Question:
Using javascript and AngularJS how would I go about adding the Hours values into a variable. I've tried simple JS that I do know (limited knowledge, still beginner) and no luck.
'''
<table class="table table-condensed table-striped table-hover">
<thead>
<tr>
<!--<td></td>-->
<td><a href="" ng-click="predicate= 'UserName'; reverse=!reverse">Employee <i class="fa fa-sort"></i></a></td>
<td><a href="" ng-click="predicate= 'TotalHours'; reverse=!reverse">Hours <i class="fa fa-sort"></i></a></td>
<td><a href="" ng-click="predicate= 'Date'; reverse=!reverse">Date <i class="fa fa-sort"></i></a></td>
</tr>
</thead>
<tbody>
<tr ng-repeat="jobhour in jobHours | orderBy:predicate:reverse">
<!--<td>{{$index + 1}}</td>-->
<td>{{jobhour.UserName}}</td>
<td>{{jobhour.AdminHours*1 + jobhour.FieldHours*1 + jobhour.OtherHours*1 + jobhour.TravelHours*1 | number:2}}</td>
<td>{{jobhour.Date | date:medium}}</td>
</tr>
</tbody>
</table>
'''
Above is the code for the ng-repeat on the table and you see I'm adding several values into that column already (this may be why I'm not sure on a simple way to approach this). The TOTAL value I'm trying to get is nothing more than a simple UI notification. I want to place this 'TOTAL SUM' into the label above next to Total Hours:
ANSWER FOR THIS SPECIFIC CODE:
Here's what I ended up doing and worked perfectly. Thanks for the help.
'''
function addArr(arr){
var val = 0;
for (var i = 0; i < arr.length; i++) {
val += parseFloat(arr[i].AdminHours || 0) + parseFloat(arr[i].FieldHours || 0) + parseFloat(arr[i].TravelHours || 0) + parseFloat(arr[i].OtherHours || 0);
//val += arr[i].AdminHours + arr[i].FieldHours + arr[i].TravelHours + arr[i].OtherHours;
}
$scope.totalHours = val;
}
'''
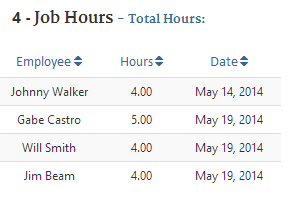
Answer: Have a function on your controller that loops through the array and adds the values together, then return and value. Something like this
'''
var addArr = function(arr){
var val = 0;
for(var i = 0; i < arr.length; i++){
val += arr[i];
}
return val;
}
$scope.val = addArr(theArray);
'''
Here's what I ended up doing and worked perfectly. Thanks for the help.
'''
function addArr(arr){
var val = 0;
for (var i = 0; i < arr.length; i++) {
val += parseFloat(arr[i].AdminHours || 0) + parseFloat(arr[i].FieldHours || 0) + parseFloat(arr[i].TravelHours || 0) + parseFloat(arr[i].OtherHours || 0);
//val += arr[i].AdminHours + arr[i].FieldHours + arr[i].TravelHours + arr[i].OtherHours;
}
$scope.totalHours = val;
}
'''